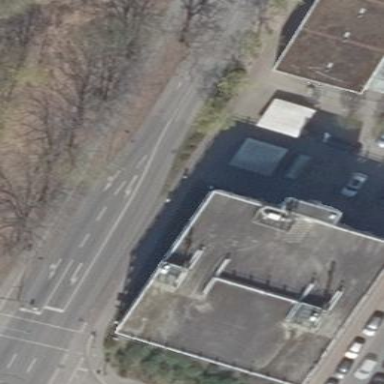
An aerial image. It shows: Multi-storey parking building.